Question: How to draw UILabel with dark shadow color like image shown below.
Here is code which i am trying..
'''
self.averageLabel.layer.shadowColor = [UIColor whiteColor].CGColor;
self.averageLabel.layer.shadowOffset= CGSizeMake(0.0, 1.0);
self.averageLabel.layer.shadowRadius = 10.0f;
'''

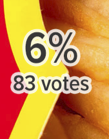
Answer: I hope my suggestions will be help full to you ,
'''
self.averageLabel.bordercolor =[UIColor whitecolor];
self.averageLabel.layer.borderwidth=3.0;
'''
Or
once you refer this link provided below.
<URL>